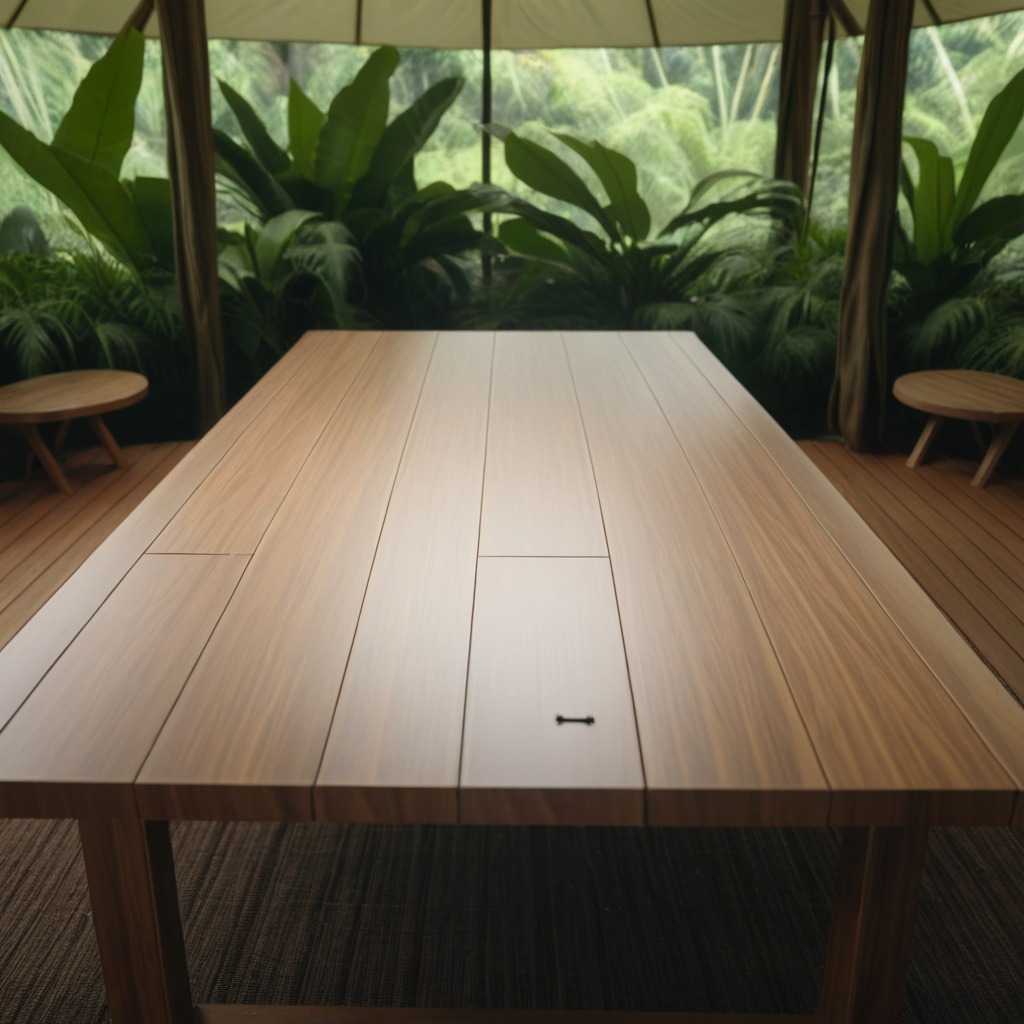
A metal screw is lying on a wooden table inside a jungle field workshop tent.